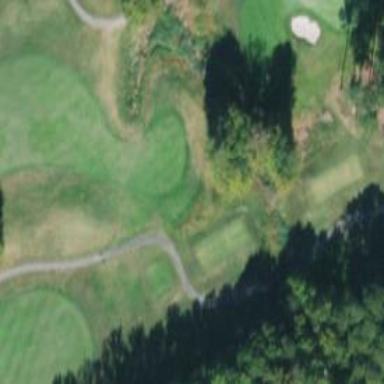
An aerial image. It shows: Path used for both walking and golf.